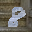
Label: 8